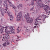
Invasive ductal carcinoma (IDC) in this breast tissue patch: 1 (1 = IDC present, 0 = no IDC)